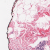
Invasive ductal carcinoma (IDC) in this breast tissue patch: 0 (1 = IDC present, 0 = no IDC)